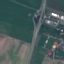
Land use / land cover class: Highway